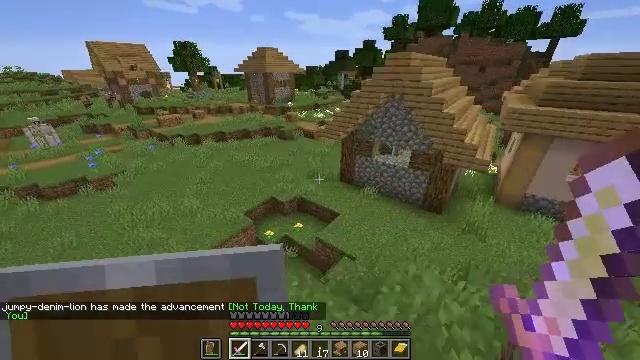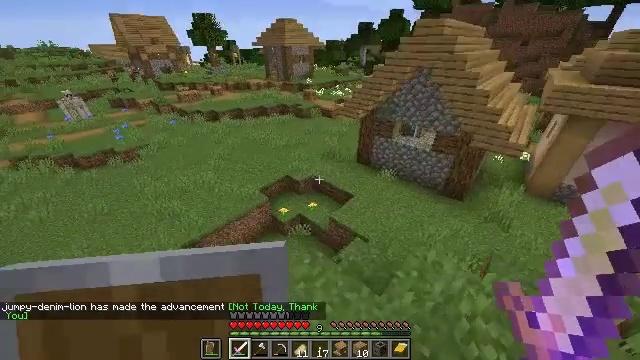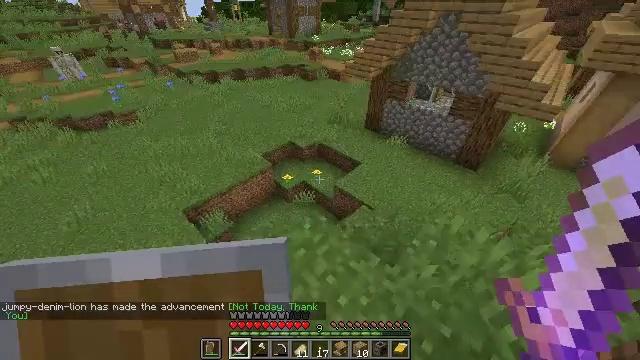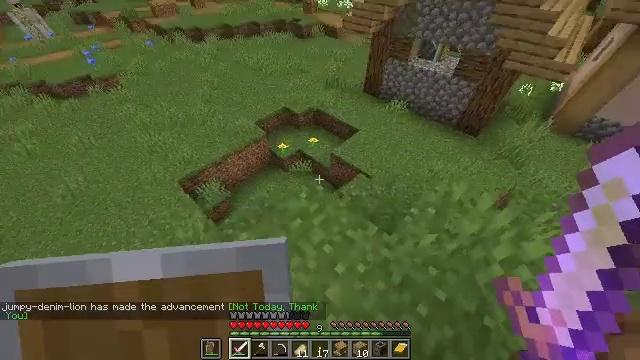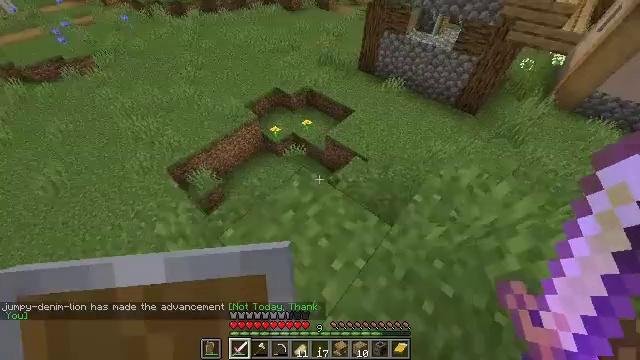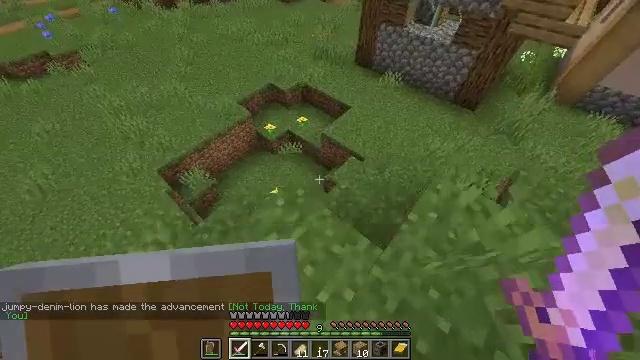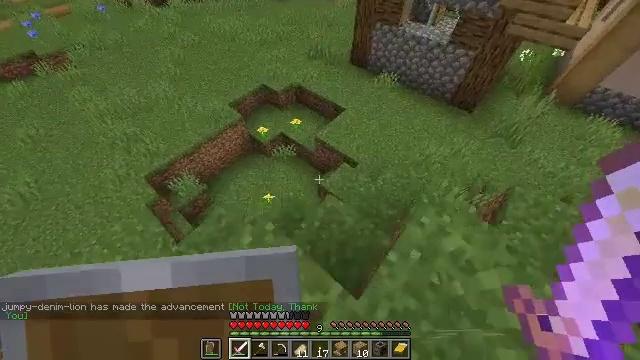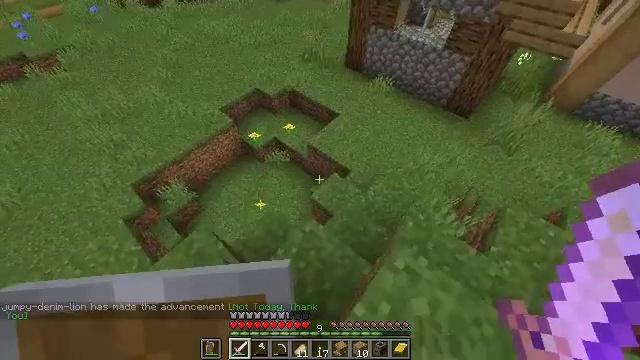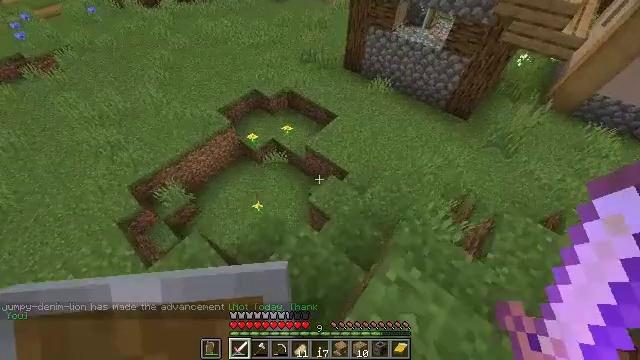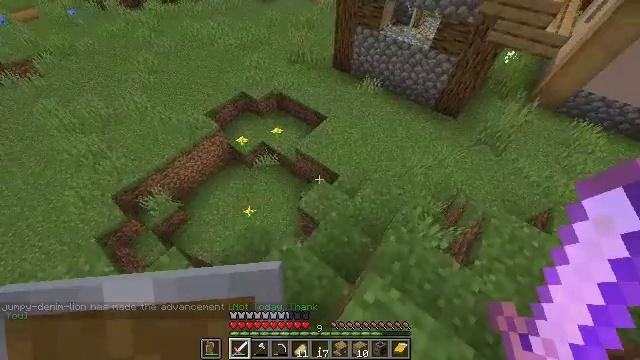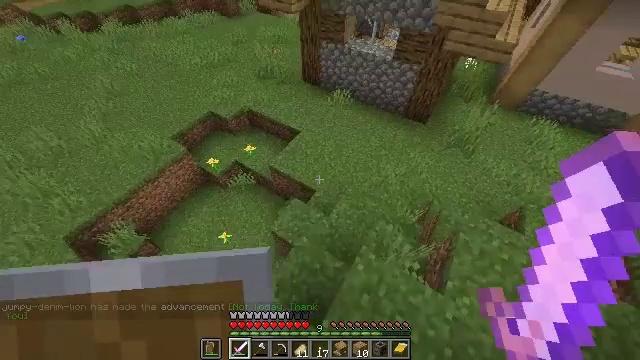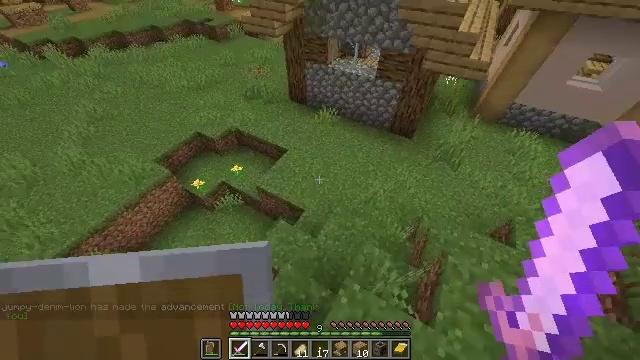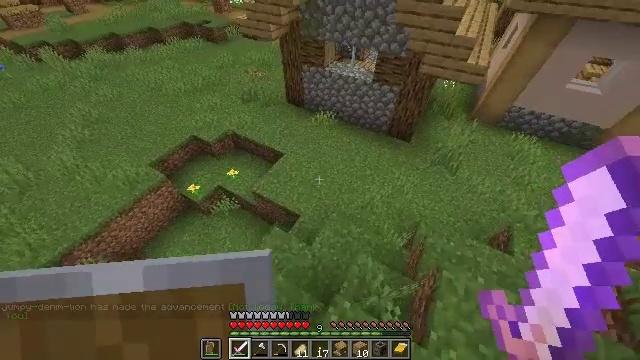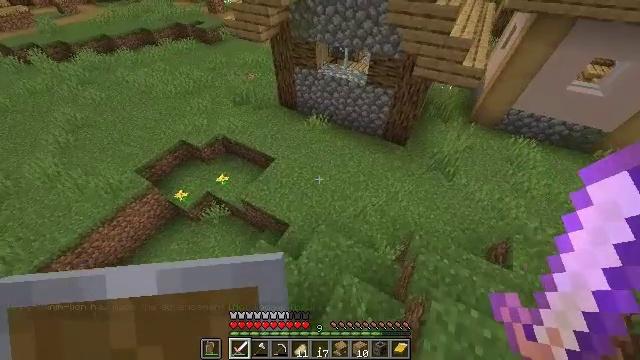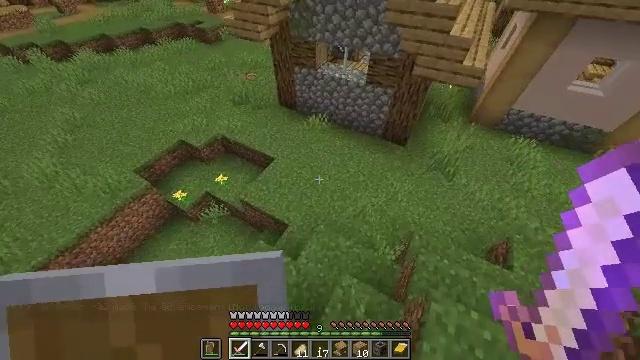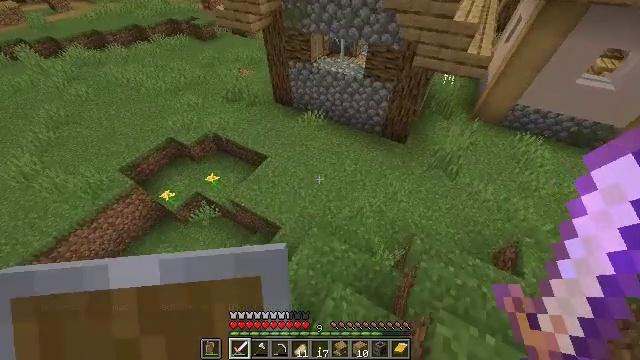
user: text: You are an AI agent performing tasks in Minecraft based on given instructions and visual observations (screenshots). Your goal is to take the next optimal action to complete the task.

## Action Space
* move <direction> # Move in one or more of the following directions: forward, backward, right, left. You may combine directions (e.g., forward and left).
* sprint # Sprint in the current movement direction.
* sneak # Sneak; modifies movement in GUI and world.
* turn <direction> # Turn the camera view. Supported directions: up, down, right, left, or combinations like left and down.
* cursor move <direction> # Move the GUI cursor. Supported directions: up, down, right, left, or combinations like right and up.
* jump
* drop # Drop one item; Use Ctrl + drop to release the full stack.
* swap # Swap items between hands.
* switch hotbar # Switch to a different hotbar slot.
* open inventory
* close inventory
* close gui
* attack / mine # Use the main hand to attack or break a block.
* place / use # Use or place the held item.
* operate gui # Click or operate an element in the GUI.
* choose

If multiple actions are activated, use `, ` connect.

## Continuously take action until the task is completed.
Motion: motion action
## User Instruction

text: Mine the sugar cane near rivers.
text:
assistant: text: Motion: move forward, turn left and down
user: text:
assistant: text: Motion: move forward, turn left and down
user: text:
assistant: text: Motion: move forward and move right, turn right and down
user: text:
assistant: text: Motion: move forward and move right, turn right and down
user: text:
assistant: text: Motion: move forward and move right, turn down
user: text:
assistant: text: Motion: move forward and move right
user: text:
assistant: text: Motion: move forward and move right
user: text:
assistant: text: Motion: move forward and move right
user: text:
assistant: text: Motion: move forward and move right, turn right
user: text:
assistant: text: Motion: move forward and move right, turn right and up
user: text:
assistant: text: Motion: move forward and move right, turn right and up
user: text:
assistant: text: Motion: move forward and move right
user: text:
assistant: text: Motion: move forward and move right
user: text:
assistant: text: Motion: move forward
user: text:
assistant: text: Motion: move forward
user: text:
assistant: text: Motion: move forward
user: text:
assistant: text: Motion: move forward
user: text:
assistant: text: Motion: move forward
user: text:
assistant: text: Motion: move forward
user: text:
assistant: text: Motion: move forward
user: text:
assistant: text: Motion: move forward
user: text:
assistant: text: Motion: move forward
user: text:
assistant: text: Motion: move forward, turn up
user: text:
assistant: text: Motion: move forward, turn up
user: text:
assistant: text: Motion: move forward, turn left and up
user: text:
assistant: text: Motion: move forward, turn left and up
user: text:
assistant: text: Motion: move forward, turn left and up
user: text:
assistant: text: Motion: move forward
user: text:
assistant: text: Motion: move forward
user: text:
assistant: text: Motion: move forward